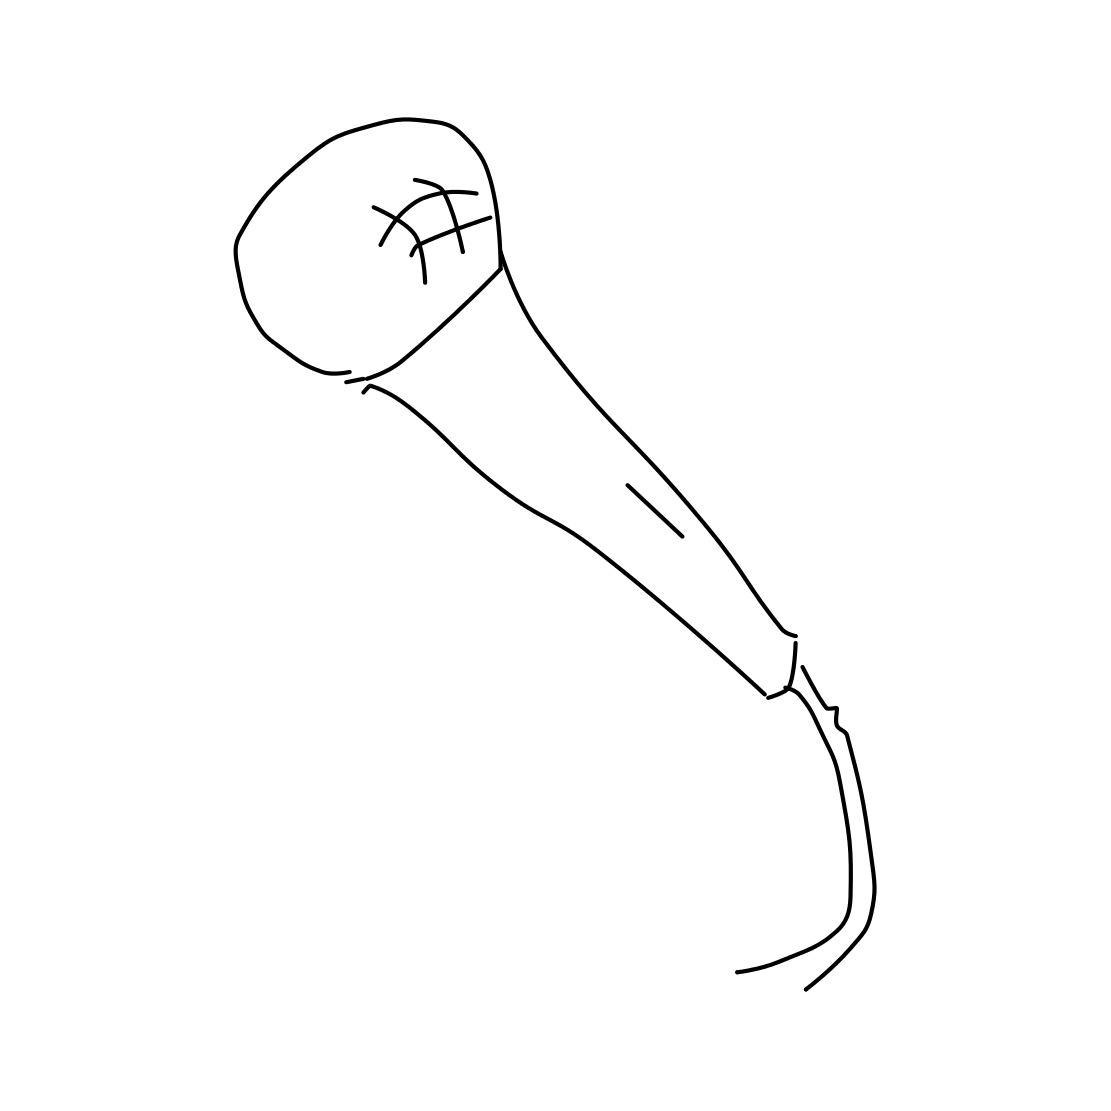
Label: microphone